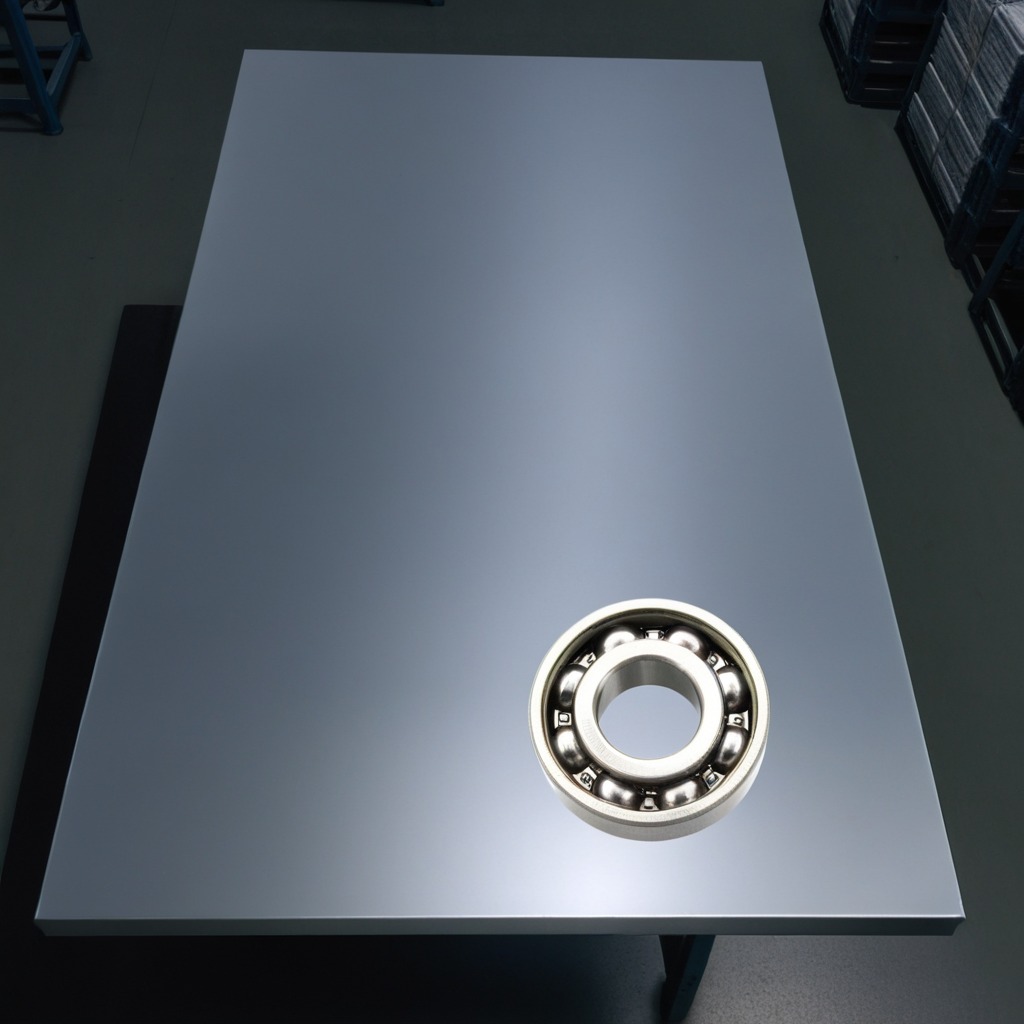
A metal ball bearing is lying on a clean empty table in a basement in the evening.